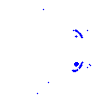
Particle: pion